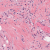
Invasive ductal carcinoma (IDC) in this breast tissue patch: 0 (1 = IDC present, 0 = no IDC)